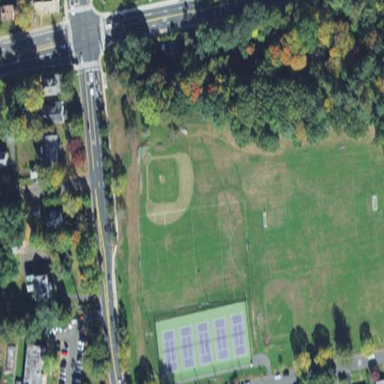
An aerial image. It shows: Baseball pitch for leisure land activities.